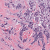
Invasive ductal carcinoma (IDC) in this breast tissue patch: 1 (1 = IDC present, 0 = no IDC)